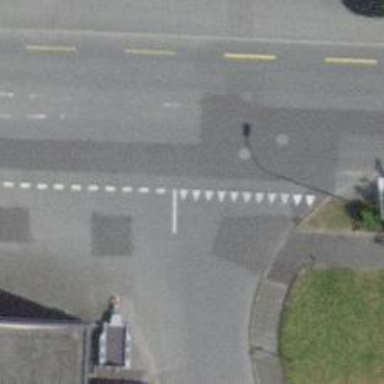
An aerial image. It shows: Road with "give way" sign.